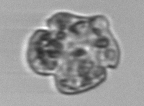
Label: Karenia